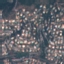
Label: Residential